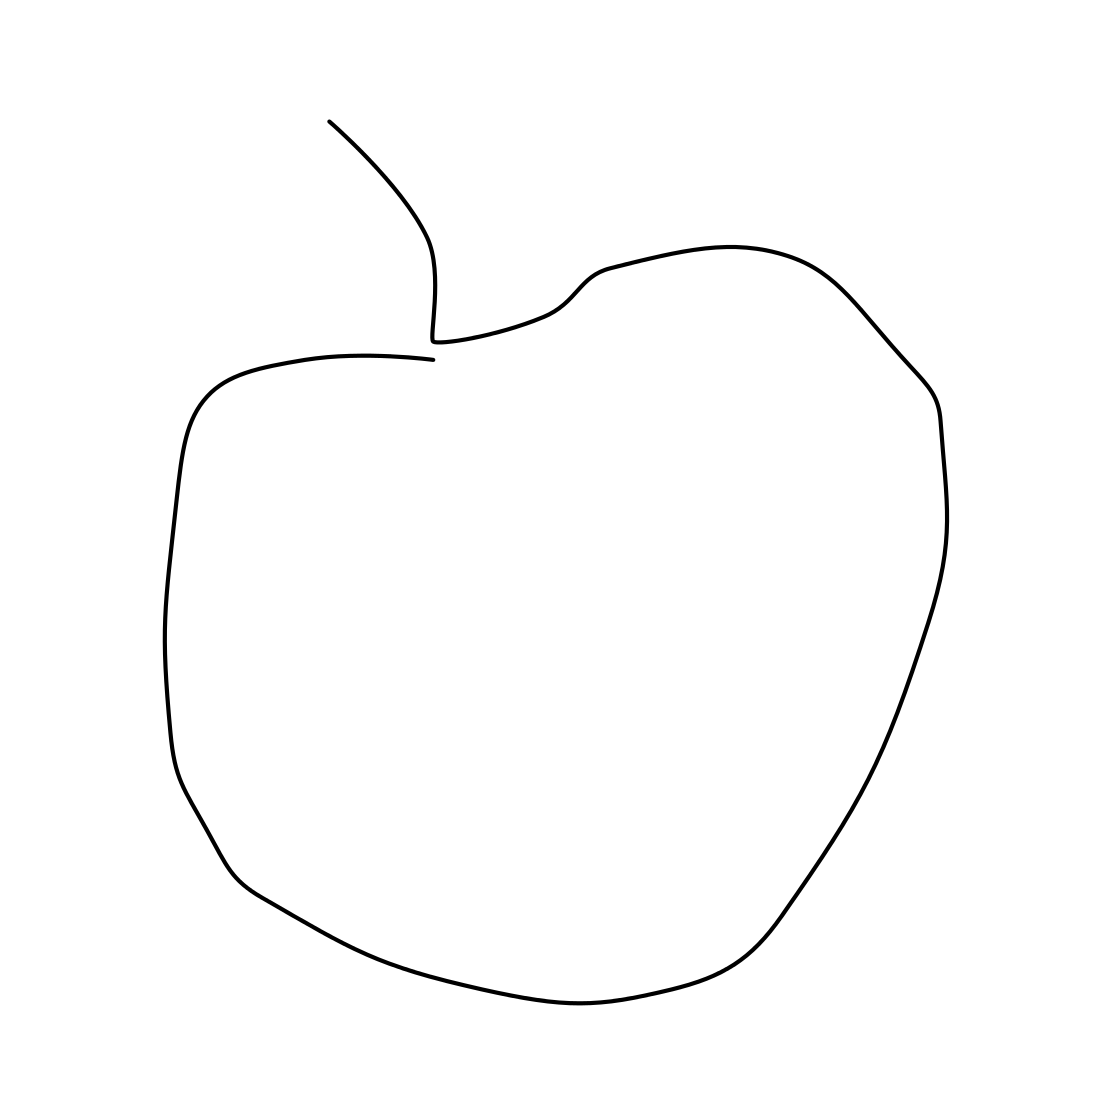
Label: apple